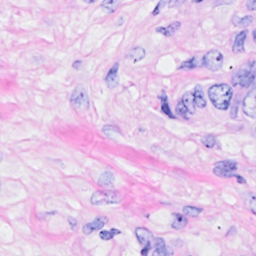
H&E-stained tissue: Breast